Field crop: tomato
Growth stage: 1
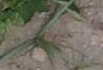
Species: cyperus